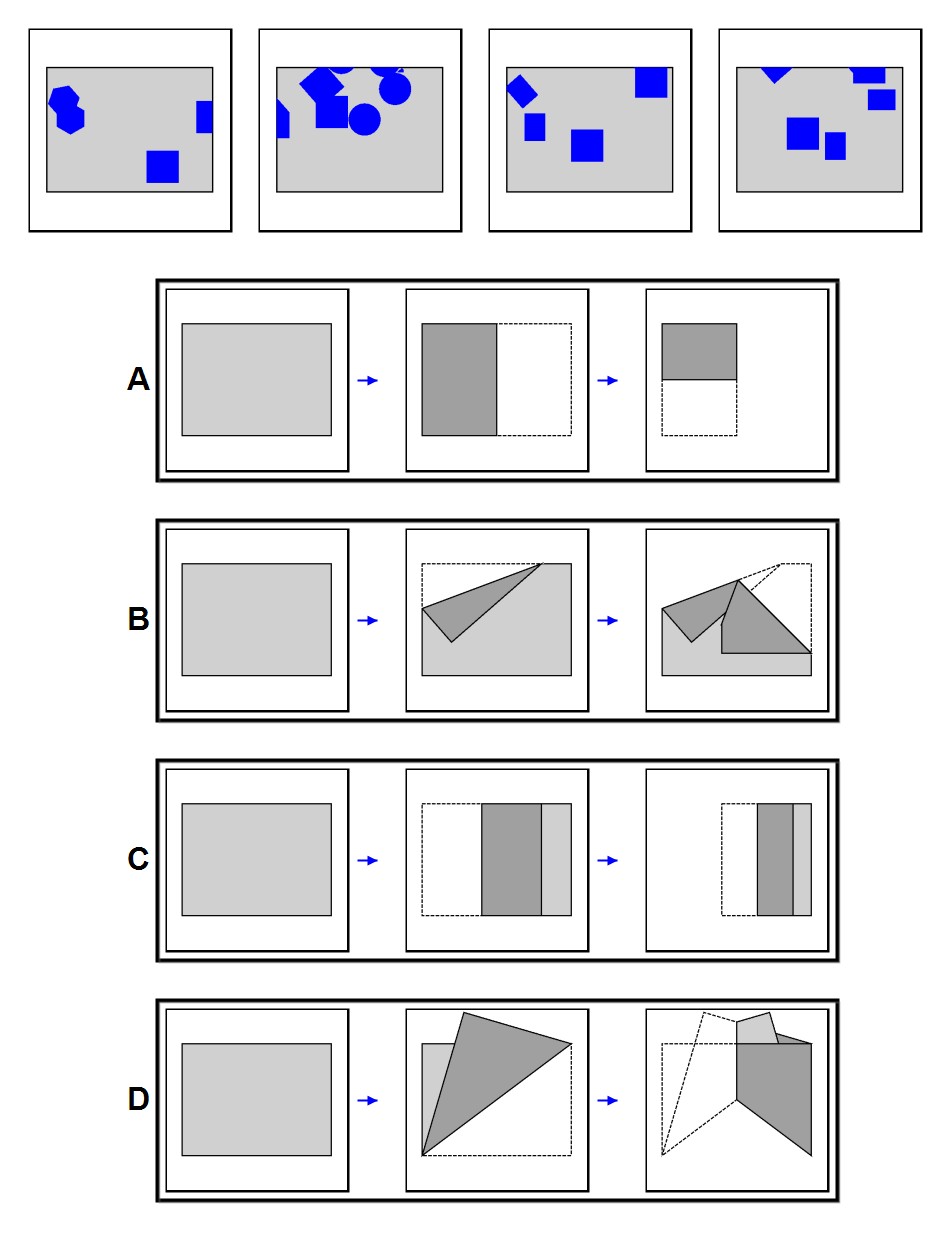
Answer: B